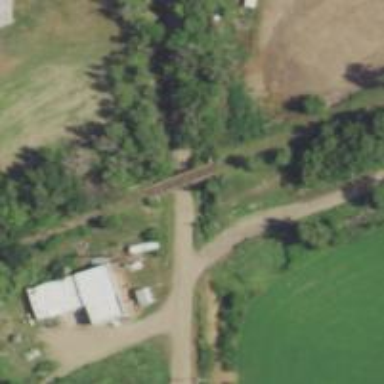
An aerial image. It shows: Disused railway bridge.